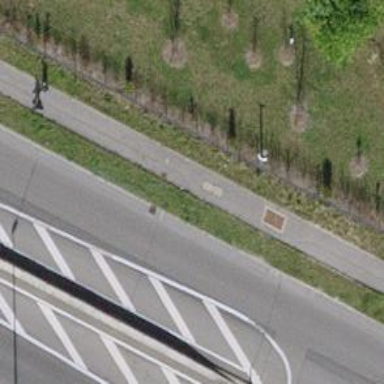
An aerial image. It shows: Secondary road with asphalt surface.